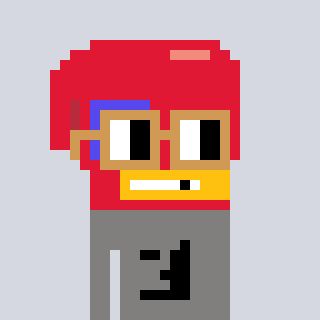
a pixel art character with square brown glasses, a boxing glove-shaped head and a bluegrey-colored body on a cool background